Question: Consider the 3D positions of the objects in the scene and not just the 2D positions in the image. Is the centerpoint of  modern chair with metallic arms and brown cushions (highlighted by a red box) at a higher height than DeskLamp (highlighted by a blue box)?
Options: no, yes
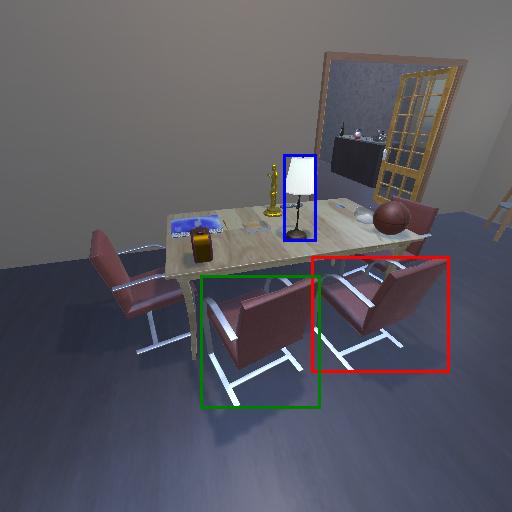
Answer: no